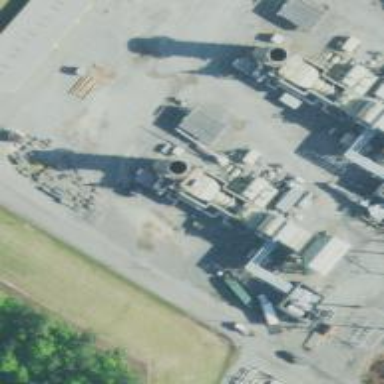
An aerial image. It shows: Gas-powered generator. It is gas turbine type generator.